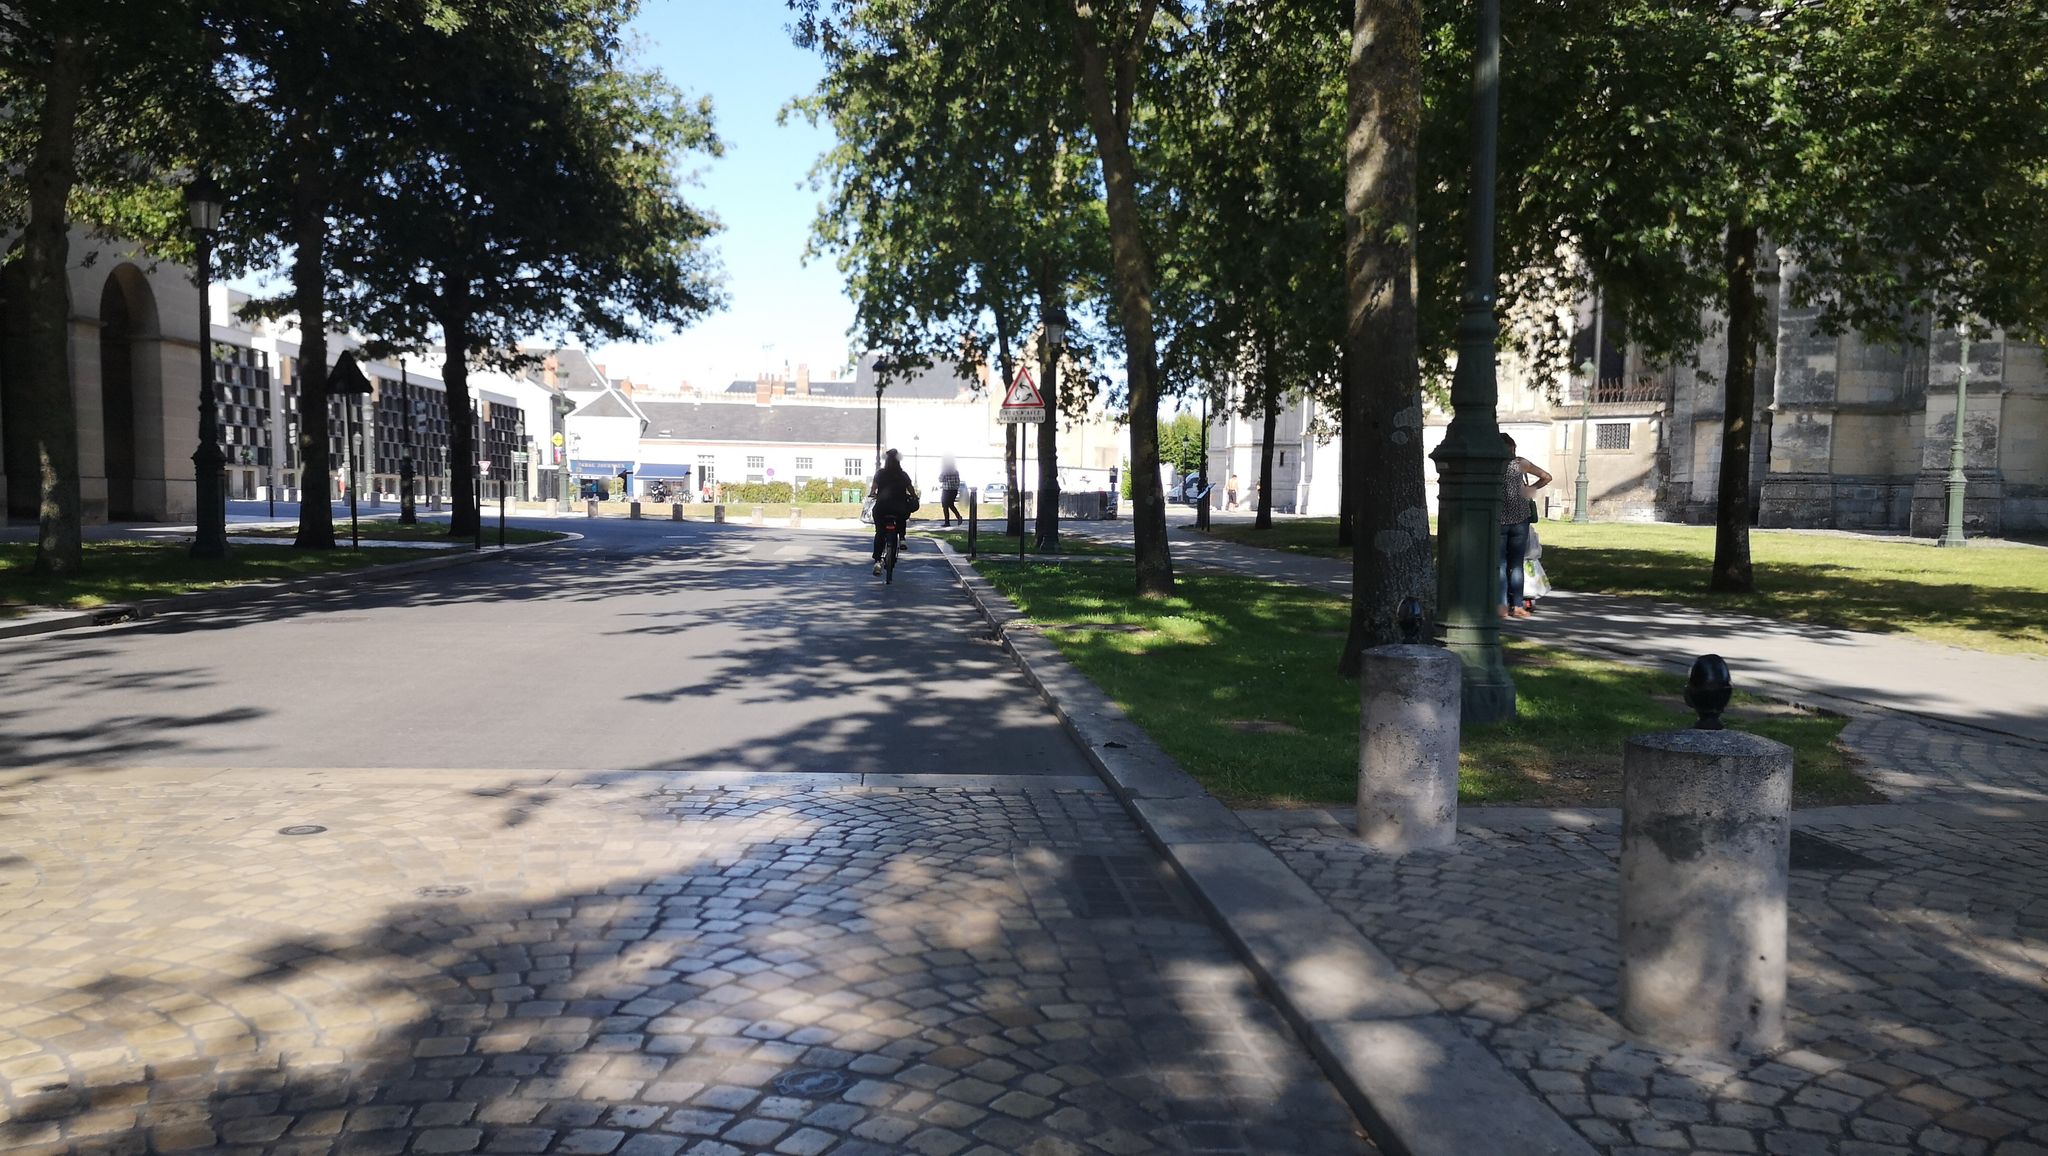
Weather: clear
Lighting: day
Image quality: good
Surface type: walking surface
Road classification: tertiary, living_street
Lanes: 2
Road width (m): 6
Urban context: urban centre
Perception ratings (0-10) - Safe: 9.53, Lively: 8.97, Beautiful: 8.01, Boring: 3.9, Depressing: 2.41, Wealthy: 8.61